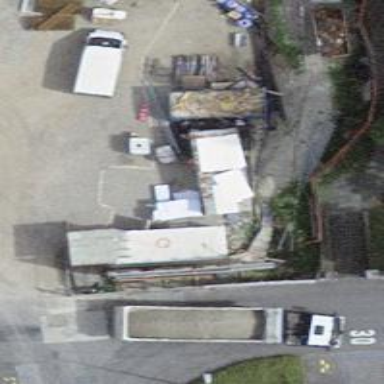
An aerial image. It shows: Entrance to parking area.